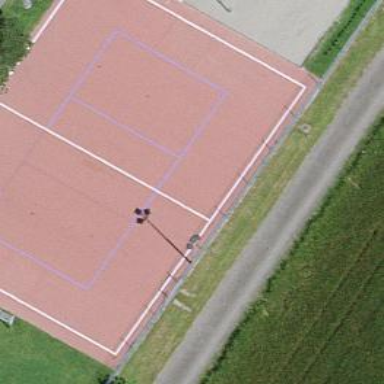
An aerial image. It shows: Pitch for leisure activities.